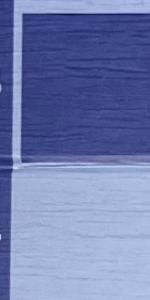
Label: Empty